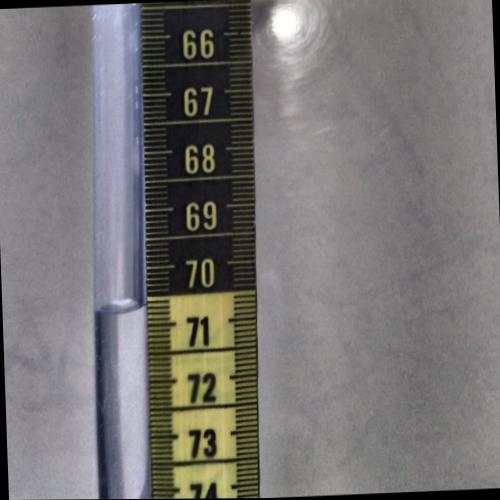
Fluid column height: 70.7 cm